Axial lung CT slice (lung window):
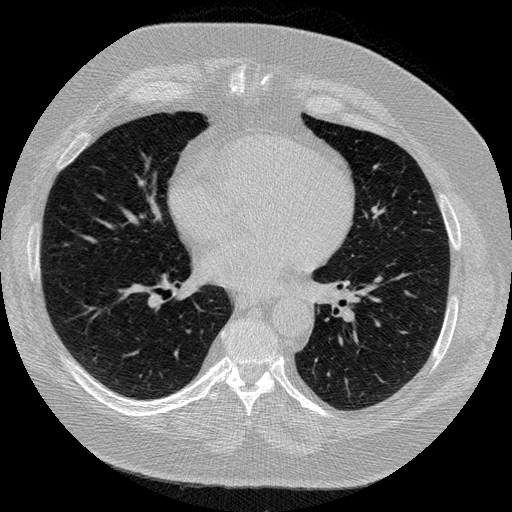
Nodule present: no